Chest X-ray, AP view. Patient: 66 years old, sex M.
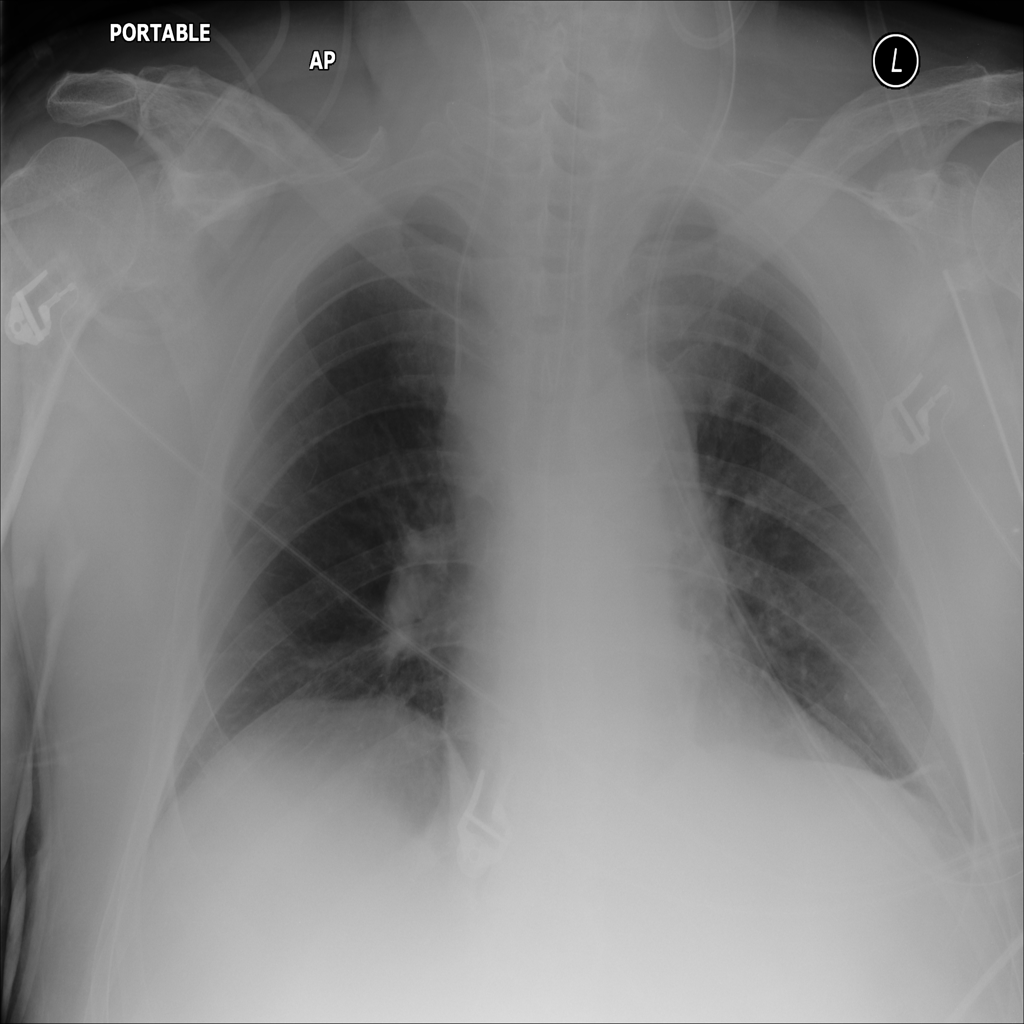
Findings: Atelectasis